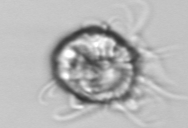
Label: Leegaardiella_ovalis